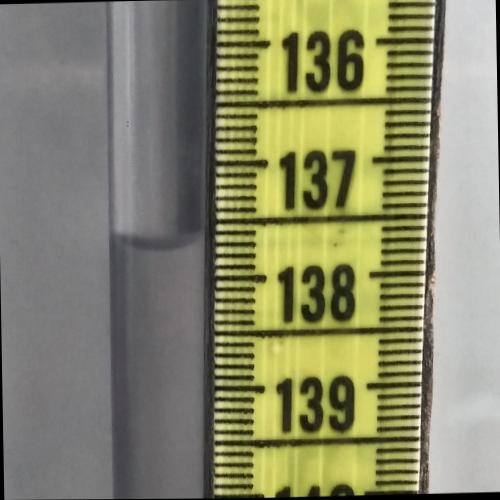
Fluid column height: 137.7 cm